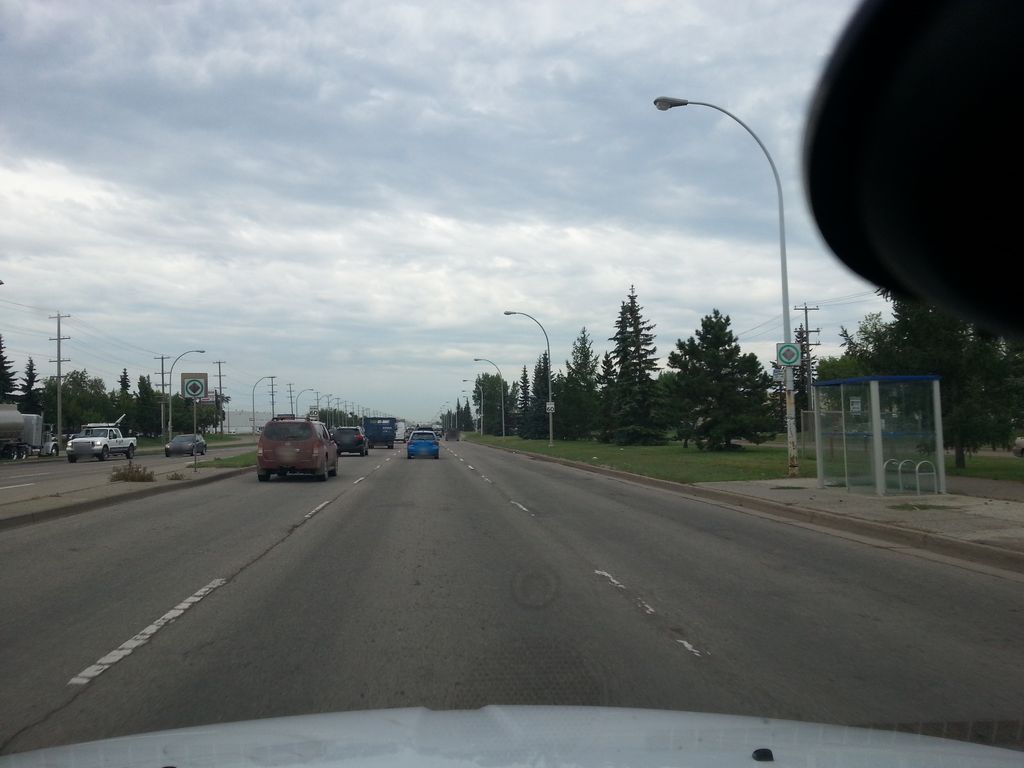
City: edmonton